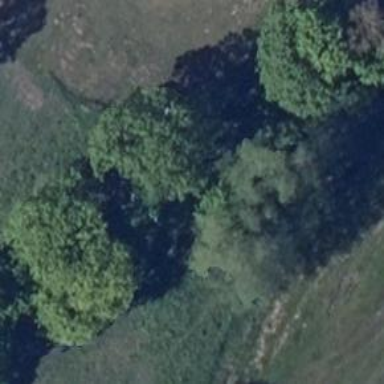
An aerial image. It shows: Beautiful tree in nature.